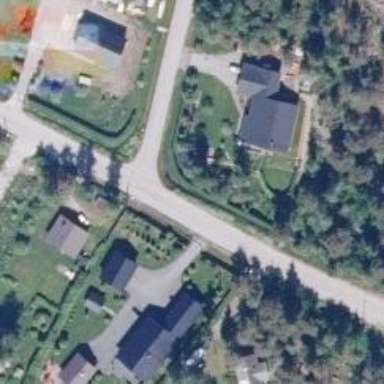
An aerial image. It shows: Road with "give way" sign.